Question: I'm using this one:
<URL>
The only problem is that when you type the 1st character in the input field, it will display all term suggestions, including terms which don't contain this character.
And only after you type the 2nd character it will behave normally, displaying tag suggestions containing only those 2 characters.
I'm using this configuration:
'''
$('input.autocomplete').autocomplete("localhost/boo/?get_suggestions=1", {
width: 250,
max: 100,
matchContains: true,
minChars: 1,
selectFirst: true,
cache: false,
multiple: true,
multipleSeparator: " "
});
'''
Does anyone know a workaround for this?

Also when I type a random string, which I know it's not in the list, for eg. '*&@FGBHFHBOFUBF*UB#' it will display the entire list again :(
The back-end:
'''
if($_GET['get_suggestions']):
$terms = get_all_terms();
foreach ($terms as $term) echo $term['title']."
";
die();
endif;
'''
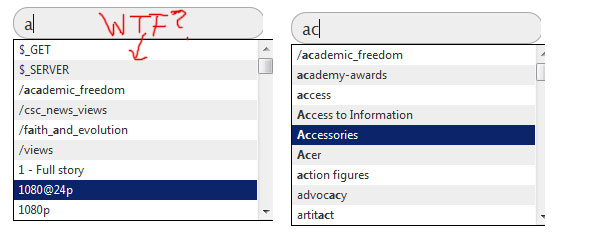
Answer: I'm the one maintaining that github repo. Here's what's going on:
In the case of using a url for the data, the script sends the request as whatever you set in the specified url, and adds 'q=[current input value]' at the end. In the case of initial load when you type in "a", this is sent to your backend script: 'localhost/boo/?get_suggestions=1&q=a'. Thus, autocompelte.js expects this initial query to produce only items that match the query. After that initial request, the script will take on the filtering subsets internally, to decrease server load. This explains why "ac" returns only items that match your criteria. This is the autocomplete script doing its job of filtering what the server gave it.
If I'm interpreting your backend code correctly, it makes no use whatsoever of the 'q' parameter being sent in the request, so your code is returning every possible term. Autocomplete presumes this is the result of a proper search and shows you all of it, waiting for more characters to be typed in for it to filter the list further.
The point being that you need to make your backend script filter the list of terms to whatever matches the 'q' parameter before returning it to the autocomplete script.
Let me know if I can be of further assistance!